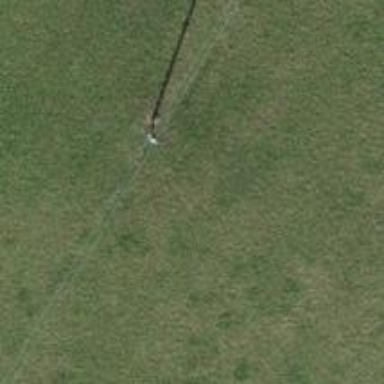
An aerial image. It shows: Power pole.